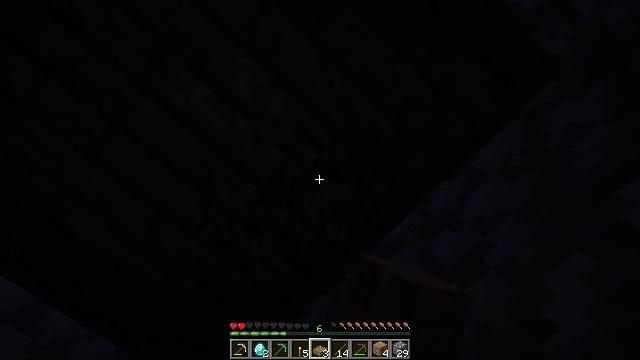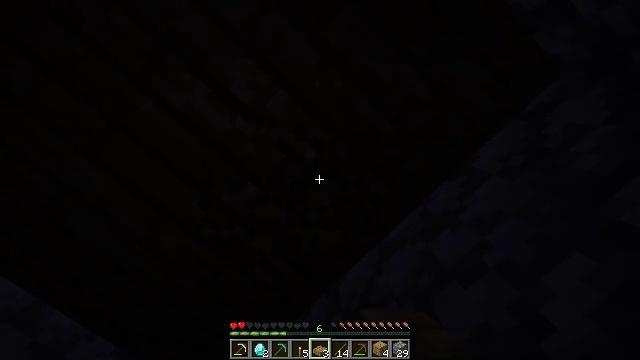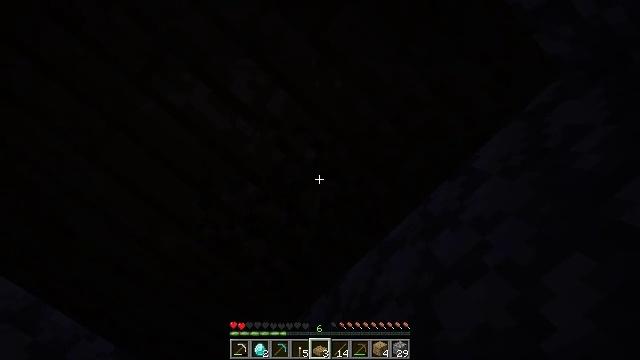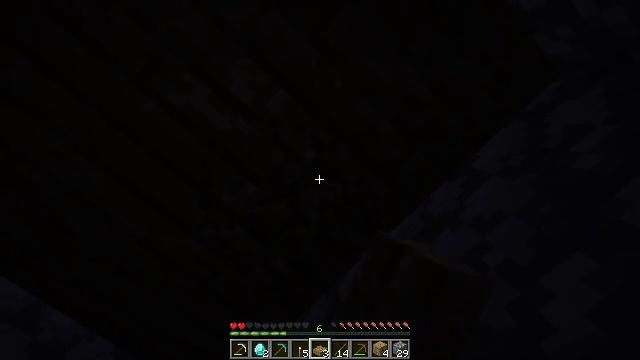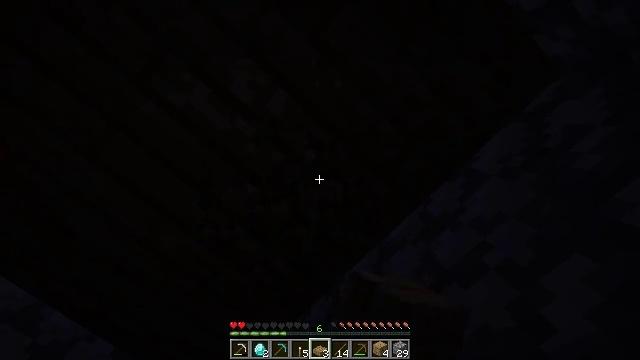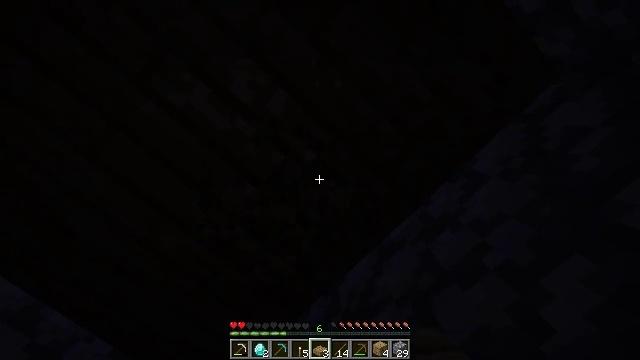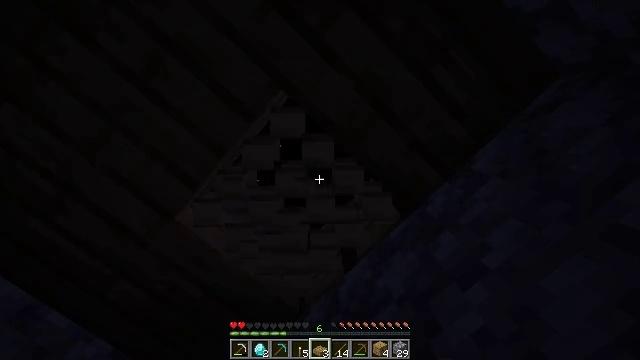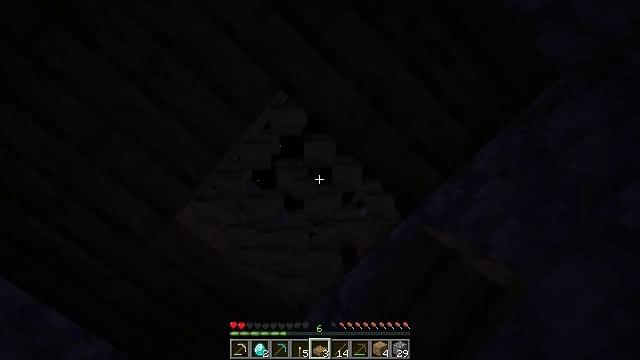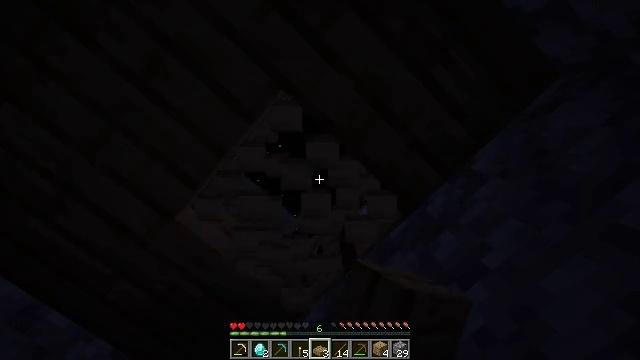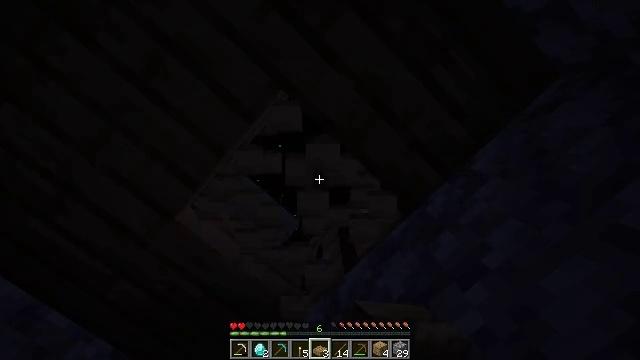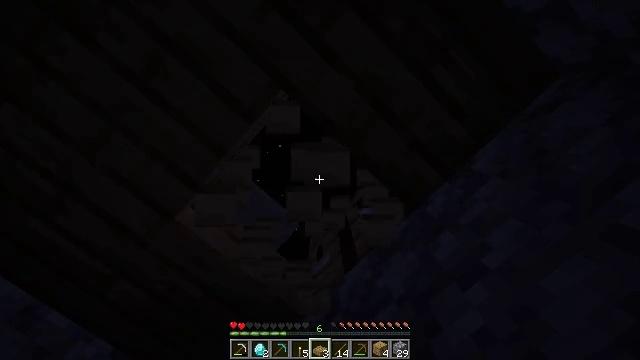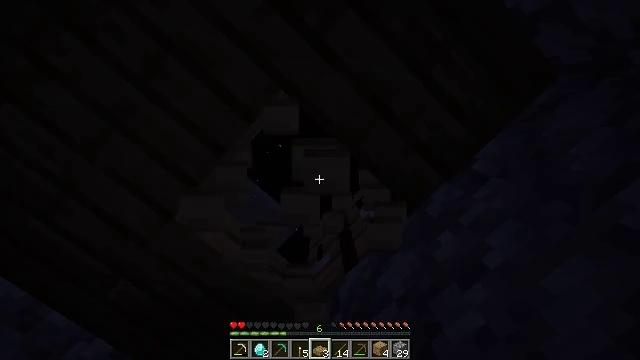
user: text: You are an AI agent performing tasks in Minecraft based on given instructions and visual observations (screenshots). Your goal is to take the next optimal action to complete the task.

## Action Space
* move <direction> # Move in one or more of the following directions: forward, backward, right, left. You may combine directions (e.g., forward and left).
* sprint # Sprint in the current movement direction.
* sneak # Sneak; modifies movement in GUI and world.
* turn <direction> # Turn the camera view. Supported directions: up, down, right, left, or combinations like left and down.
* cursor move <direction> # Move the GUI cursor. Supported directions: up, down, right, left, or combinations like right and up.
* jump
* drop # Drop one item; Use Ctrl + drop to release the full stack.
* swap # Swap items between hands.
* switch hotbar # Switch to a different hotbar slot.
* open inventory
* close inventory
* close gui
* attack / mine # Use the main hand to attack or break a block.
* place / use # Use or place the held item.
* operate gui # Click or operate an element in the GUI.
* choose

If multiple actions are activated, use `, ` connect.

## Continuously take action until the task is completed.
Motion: motion action
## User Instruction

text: Dig up the oak slab used in construction.
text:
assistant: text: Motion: attack / mine
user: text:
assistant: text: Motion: attack / mine
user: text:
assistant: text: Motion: attack / mine
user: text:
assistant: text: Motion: attack / mine
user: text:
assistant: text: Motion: attack / mine
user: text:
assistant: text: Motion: attack / mine
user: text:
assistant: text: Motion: attack / mine
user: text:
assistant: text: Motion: attack / mine
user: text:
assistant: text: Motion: attack / mine
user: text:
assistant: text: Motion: attack / mine
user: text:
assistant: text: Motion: attack / mine
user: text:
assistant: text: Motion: attack / mine